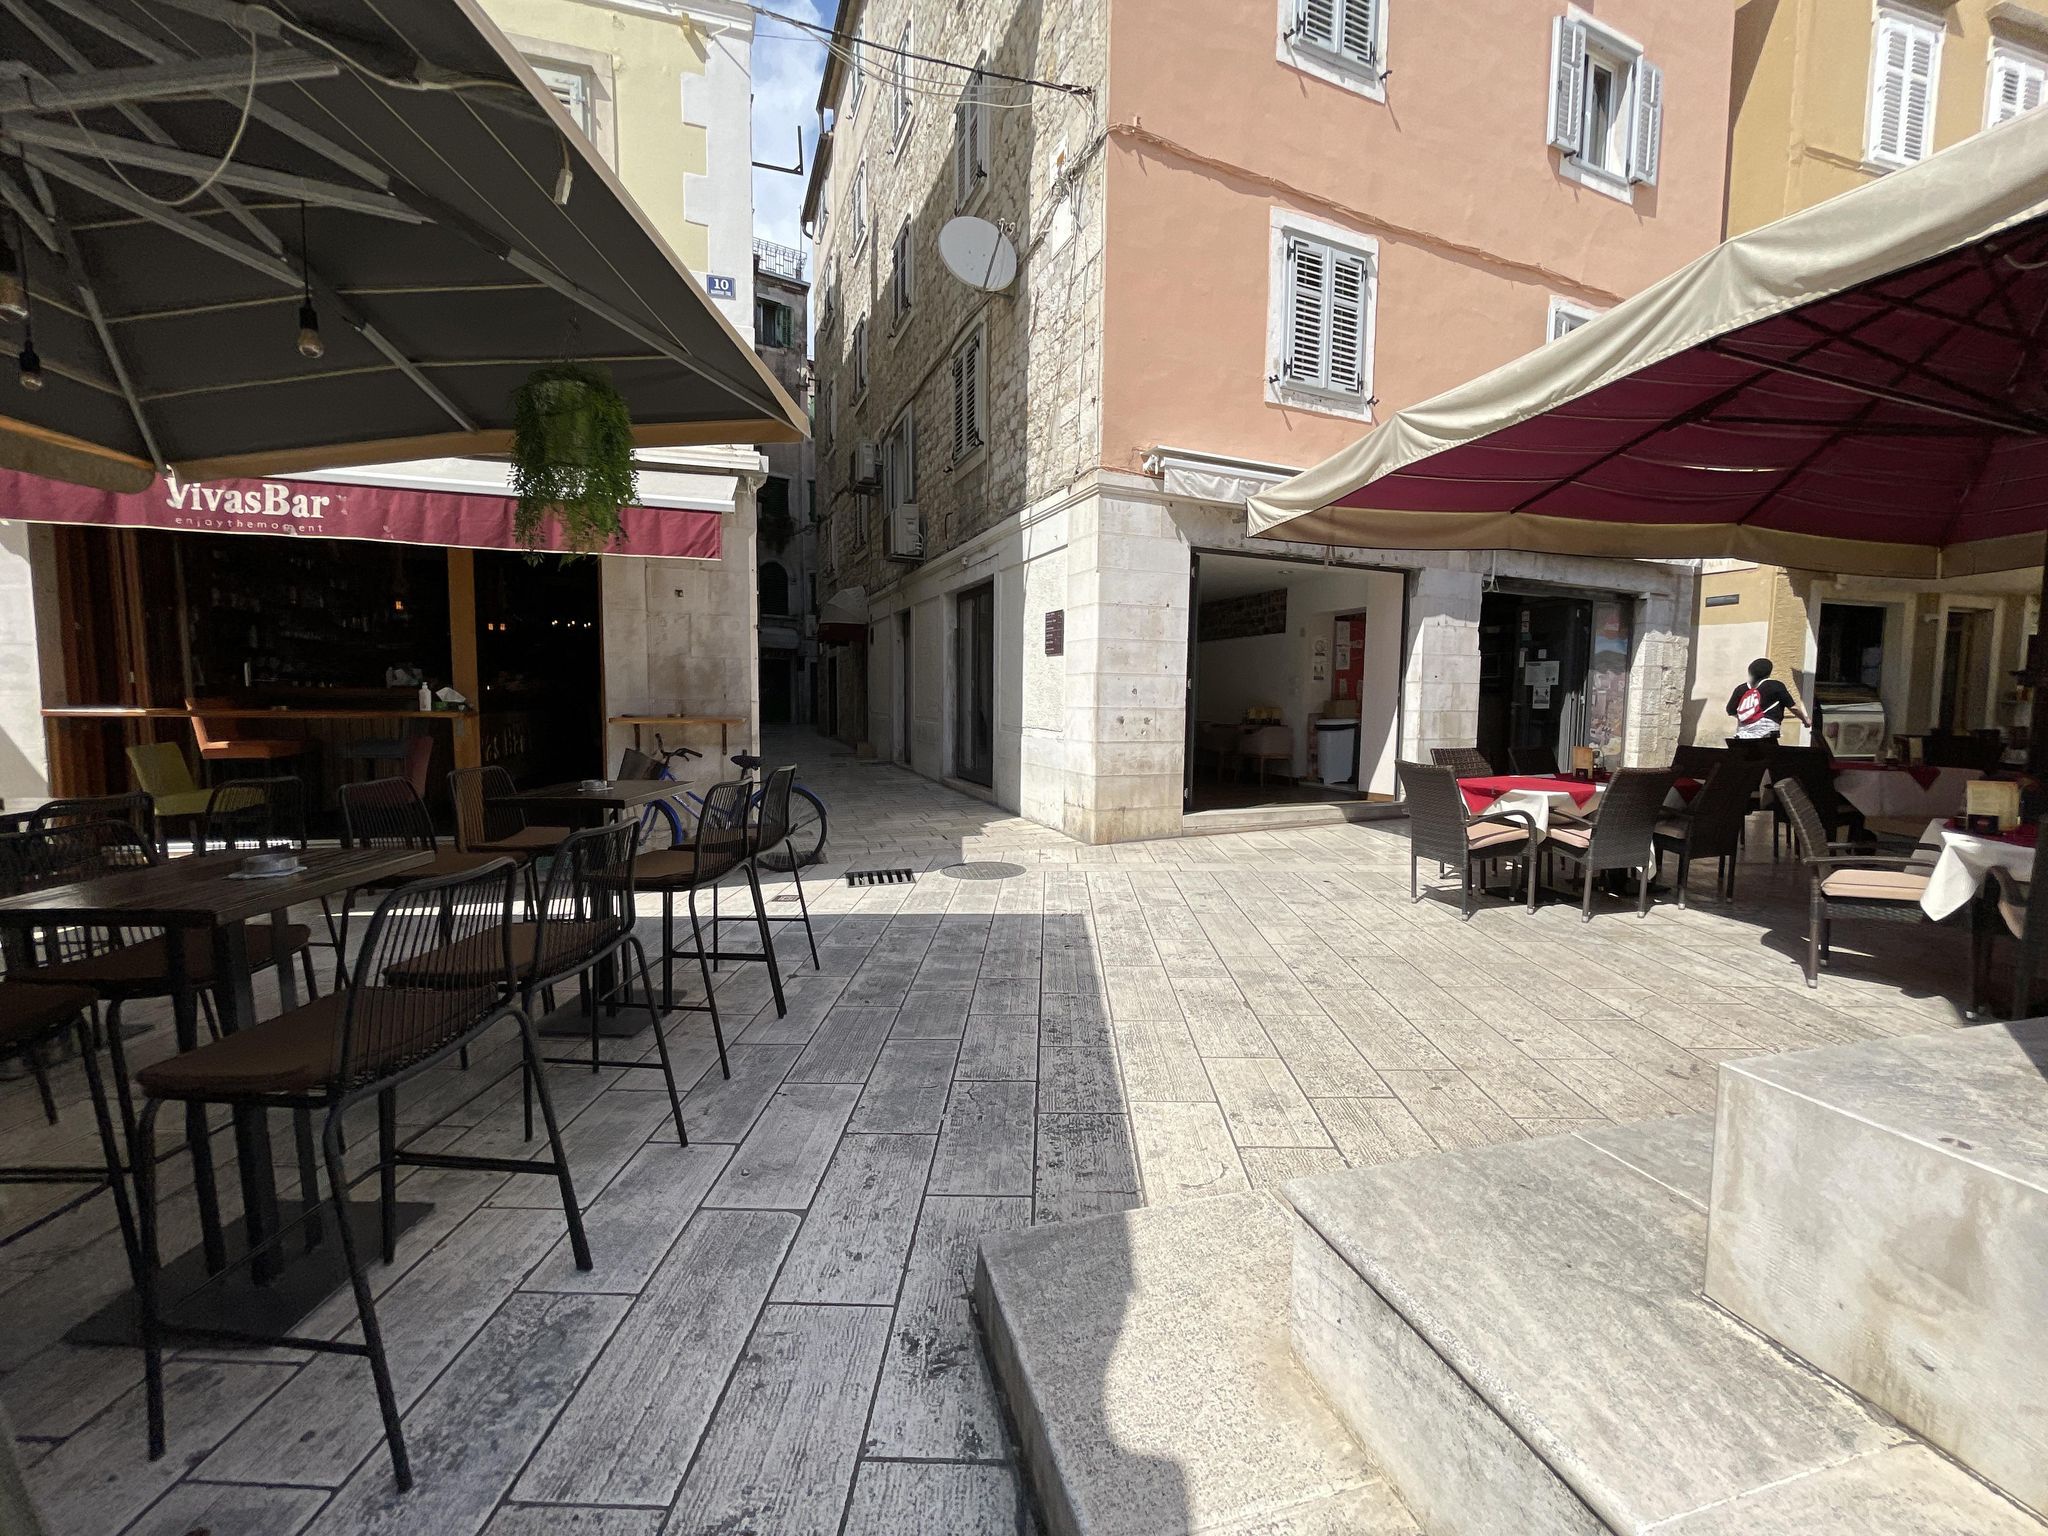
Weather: clear
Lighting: day
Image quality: good
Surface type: walking surface
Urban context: urban centre
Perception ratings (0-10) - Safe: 4.7, Lively: 4.06, Beautiful: 5.14, Boring: 7.28, Depressing: 2.64, Wealthy: 7.02